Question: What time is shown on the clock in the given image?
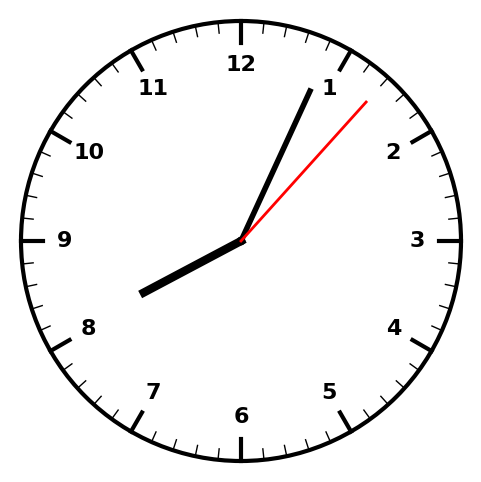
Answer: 08:04:07